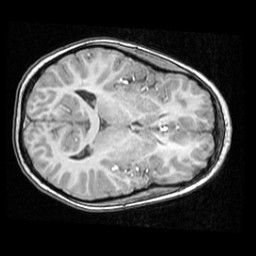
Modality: T1w
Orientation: axial
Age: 11
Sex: male
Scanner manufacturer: ge
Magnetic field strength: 1.5 T
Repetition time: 0.03333 s
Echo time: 0.008 s